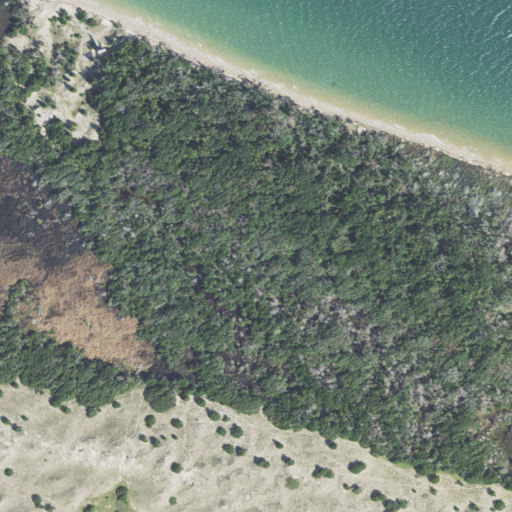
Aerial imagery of mountain in North Carolina named High Hill containing woody wetlands, barren land, open water, and herbaceous wetlands